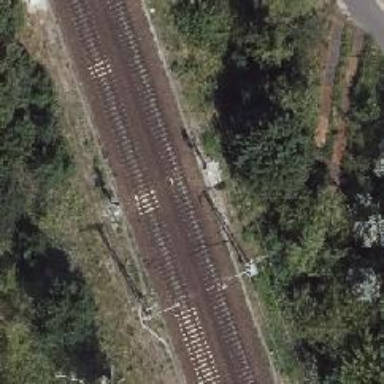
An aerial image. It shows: Railway signal.